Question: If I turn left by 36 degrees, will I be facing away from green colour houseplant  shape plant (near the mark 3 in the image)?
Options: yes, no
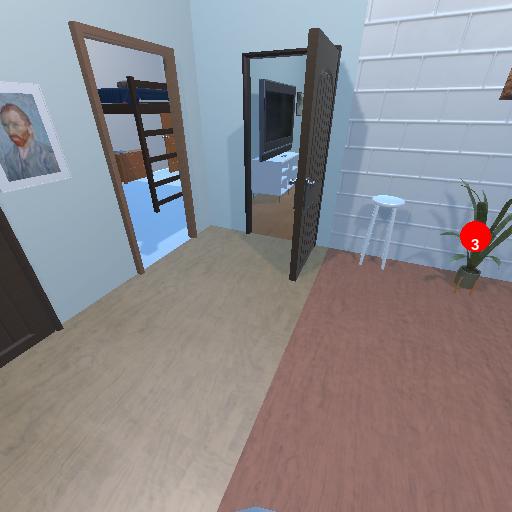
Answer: yes